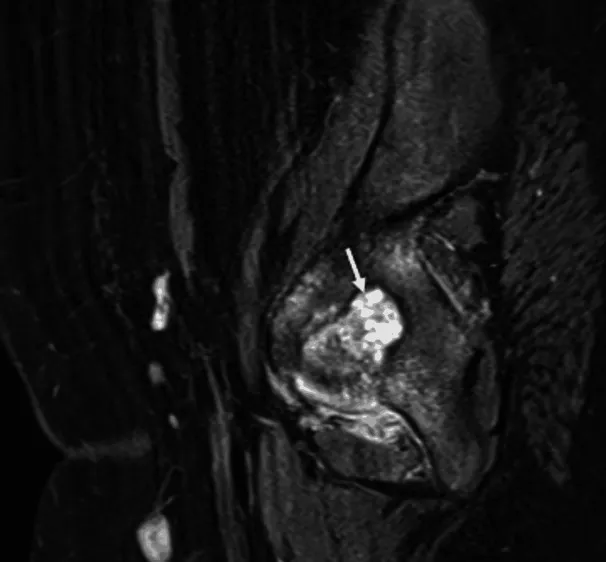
Sagittal PD with fat suppression sequence. Extension of the lesion within the right fovea (white arrow).
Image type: radiology (mri)